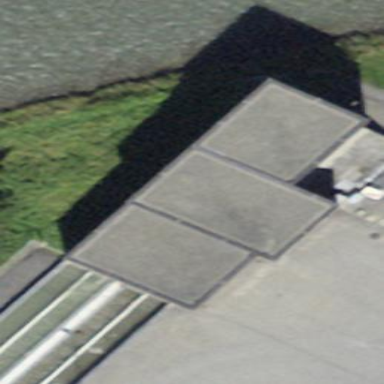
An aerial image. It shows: Building with flat roof.